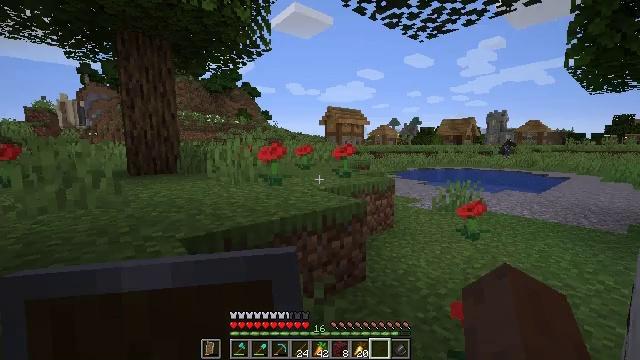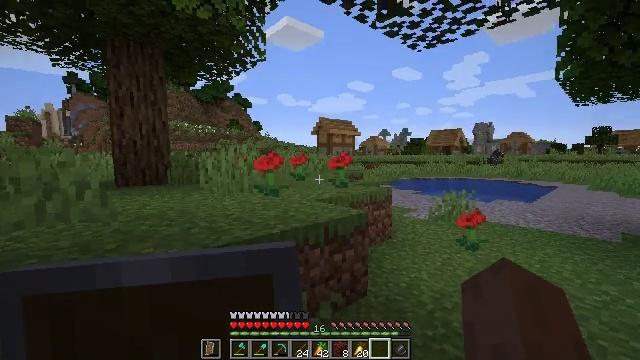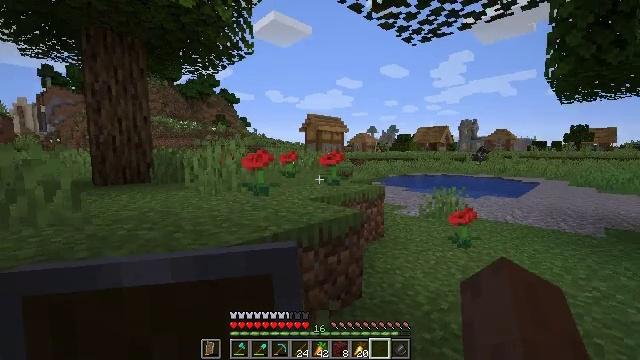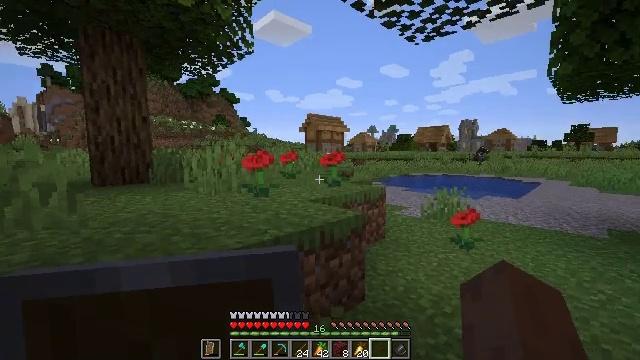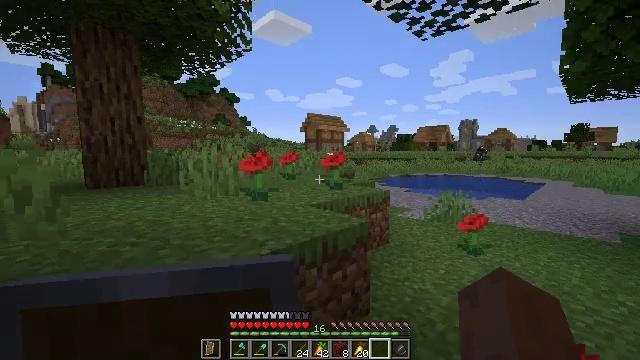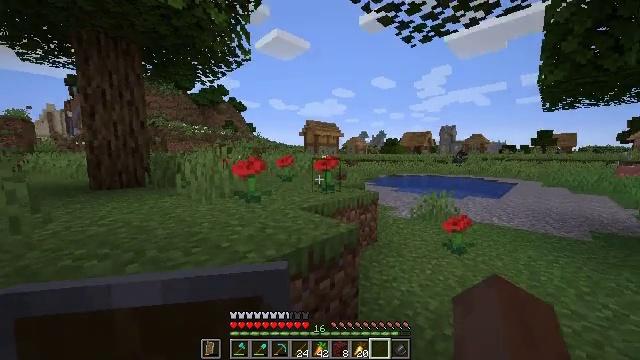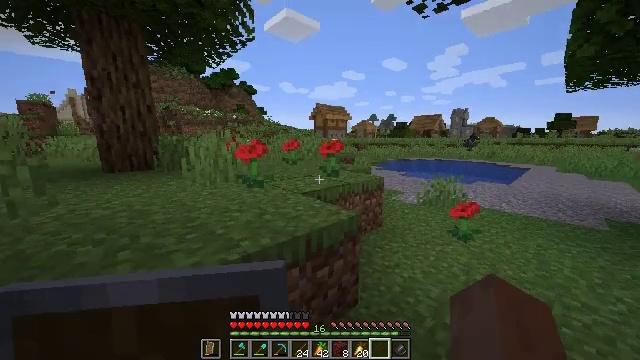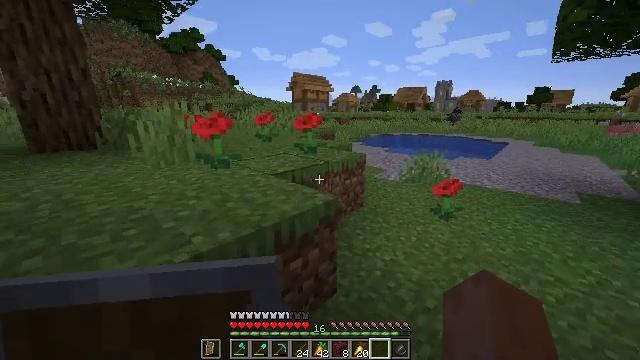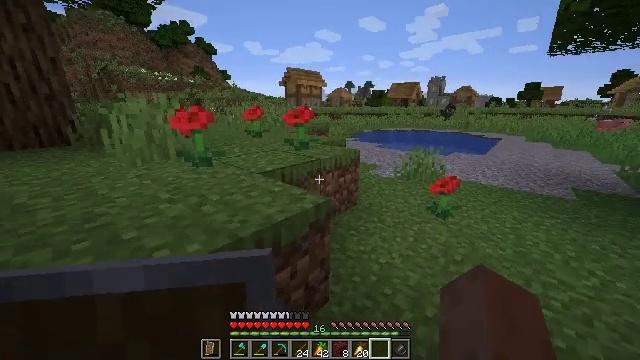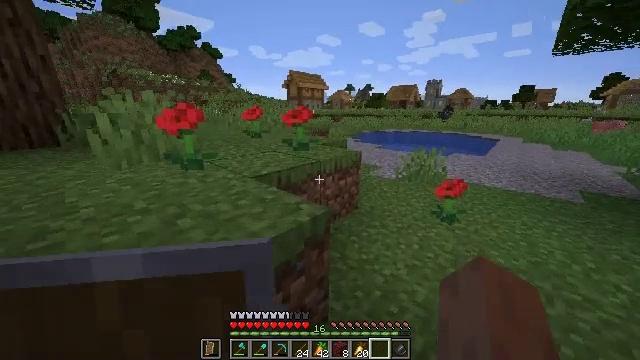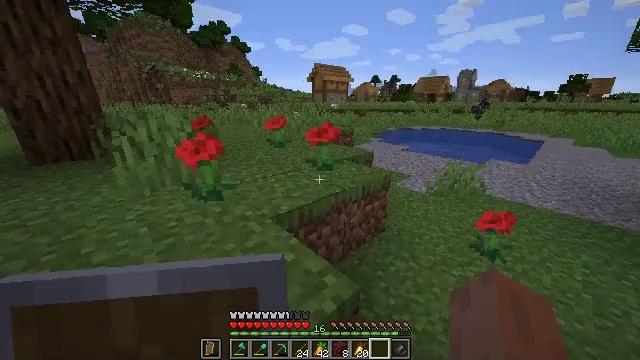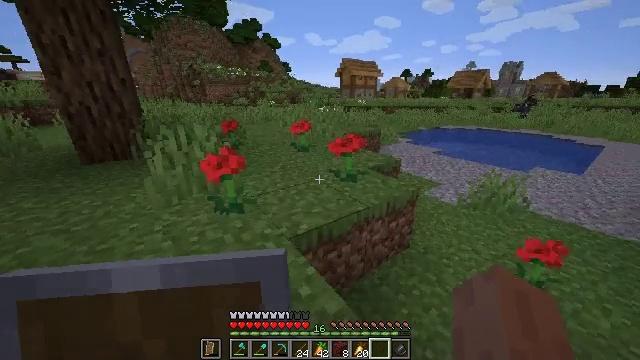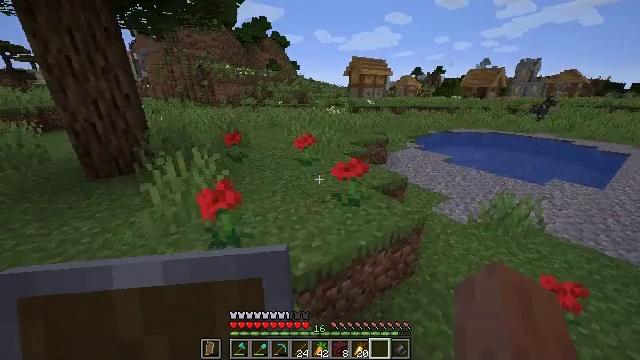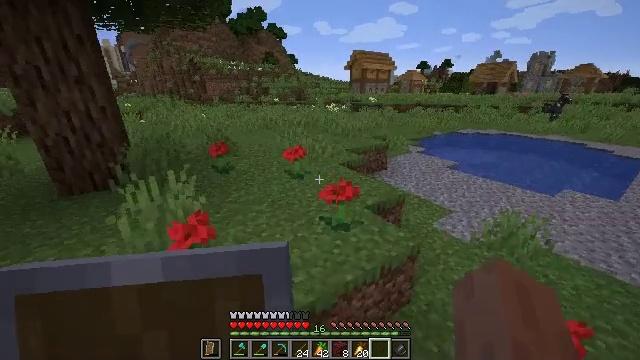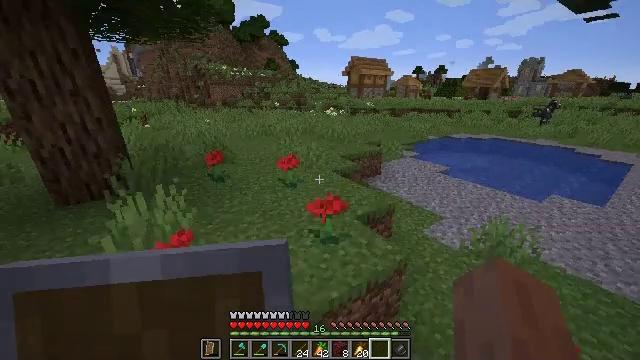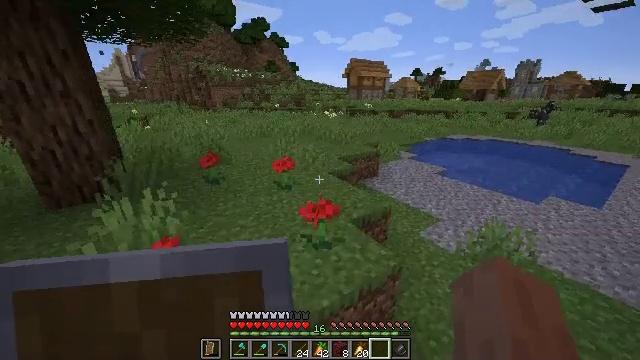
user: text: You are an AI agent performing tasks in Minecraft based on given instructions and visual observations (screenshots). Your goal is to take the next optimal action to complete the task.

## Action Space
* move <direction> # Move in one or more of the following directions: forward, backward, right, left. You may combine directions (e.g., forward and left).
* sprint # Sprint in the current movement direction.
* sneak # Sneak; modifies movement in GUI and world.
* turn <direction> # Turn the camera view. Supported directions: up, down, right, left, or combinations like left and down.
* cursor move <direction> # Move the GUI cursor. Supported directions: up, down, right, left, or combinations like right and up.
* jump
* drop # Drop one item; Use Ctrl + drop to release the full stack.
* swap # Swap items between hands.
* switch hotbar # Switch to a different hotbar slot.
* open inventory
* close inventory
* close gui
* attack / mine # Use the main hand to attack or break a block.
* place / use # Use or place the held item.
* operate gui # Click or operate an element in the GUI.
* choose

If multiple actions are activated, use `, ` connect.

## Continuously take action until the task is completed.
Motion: motion action
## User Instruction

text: Mine dark oak leaves from the tree.
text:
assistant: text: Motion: move forward, sprint, turn right and up
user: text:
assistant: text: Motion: move forward, sprint, turn right
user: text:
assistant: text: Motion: move forward, sprint
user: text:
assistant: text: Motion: move forward, sprint
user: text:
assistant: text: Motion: move forward, sprint
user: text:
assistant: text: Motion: move forward, sprint, turn left and down
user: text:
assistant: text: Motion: move forward, sprint, turn right and down
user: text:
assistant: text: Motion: move forward, sprint, turn right and down
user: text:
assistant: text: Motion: move forward, sprint
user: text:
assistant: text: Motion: move forward, sprint, turn left and down, jump
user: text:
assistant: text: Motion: move forward, sprint, turn left and down, jump
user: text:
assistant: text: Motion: move forward, sprint, turn left, jump
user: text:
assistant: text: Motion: move forward, sprint, jump
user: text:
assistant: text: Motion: move forward, sprint, jump
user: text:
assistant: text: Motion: move forward, sprint, jump
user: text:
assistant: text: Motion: move forward, sprint, jump
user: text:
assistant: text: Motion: move forward, sprint, jump
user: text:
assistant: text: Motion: move forward, sprint, jump
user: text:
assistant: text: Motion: move forward, sprint, jump
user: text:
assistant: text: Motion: move forward, sprint, turn right and down, jump
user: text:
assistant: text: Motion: move forward, sprint, jump
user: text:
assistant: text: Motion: move forward, sprint, jump
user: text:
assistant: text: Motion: move forward, sprint, jump
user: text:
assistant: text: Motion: move forward, sprint, jump
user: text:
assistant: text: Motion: move forward, sprint, jump
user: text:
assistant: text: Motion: move forward, sprint, jump
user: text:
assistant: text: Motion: move forward, sprint, jump
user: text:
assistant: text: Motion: move forward, sprint, jump
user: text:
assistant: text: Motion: move forward, sprint, jump
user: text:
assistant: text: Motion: move forward, sprint, jump